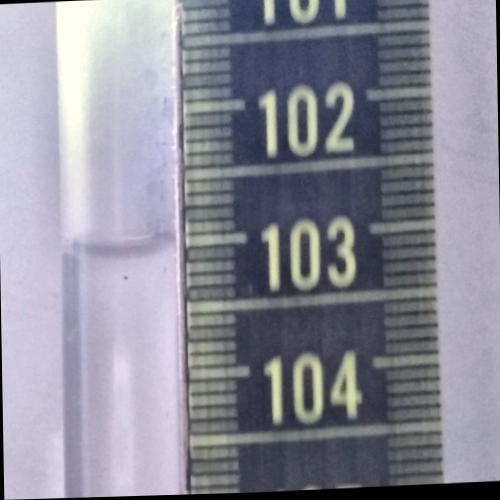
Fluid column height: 103.0 cm